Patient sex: M
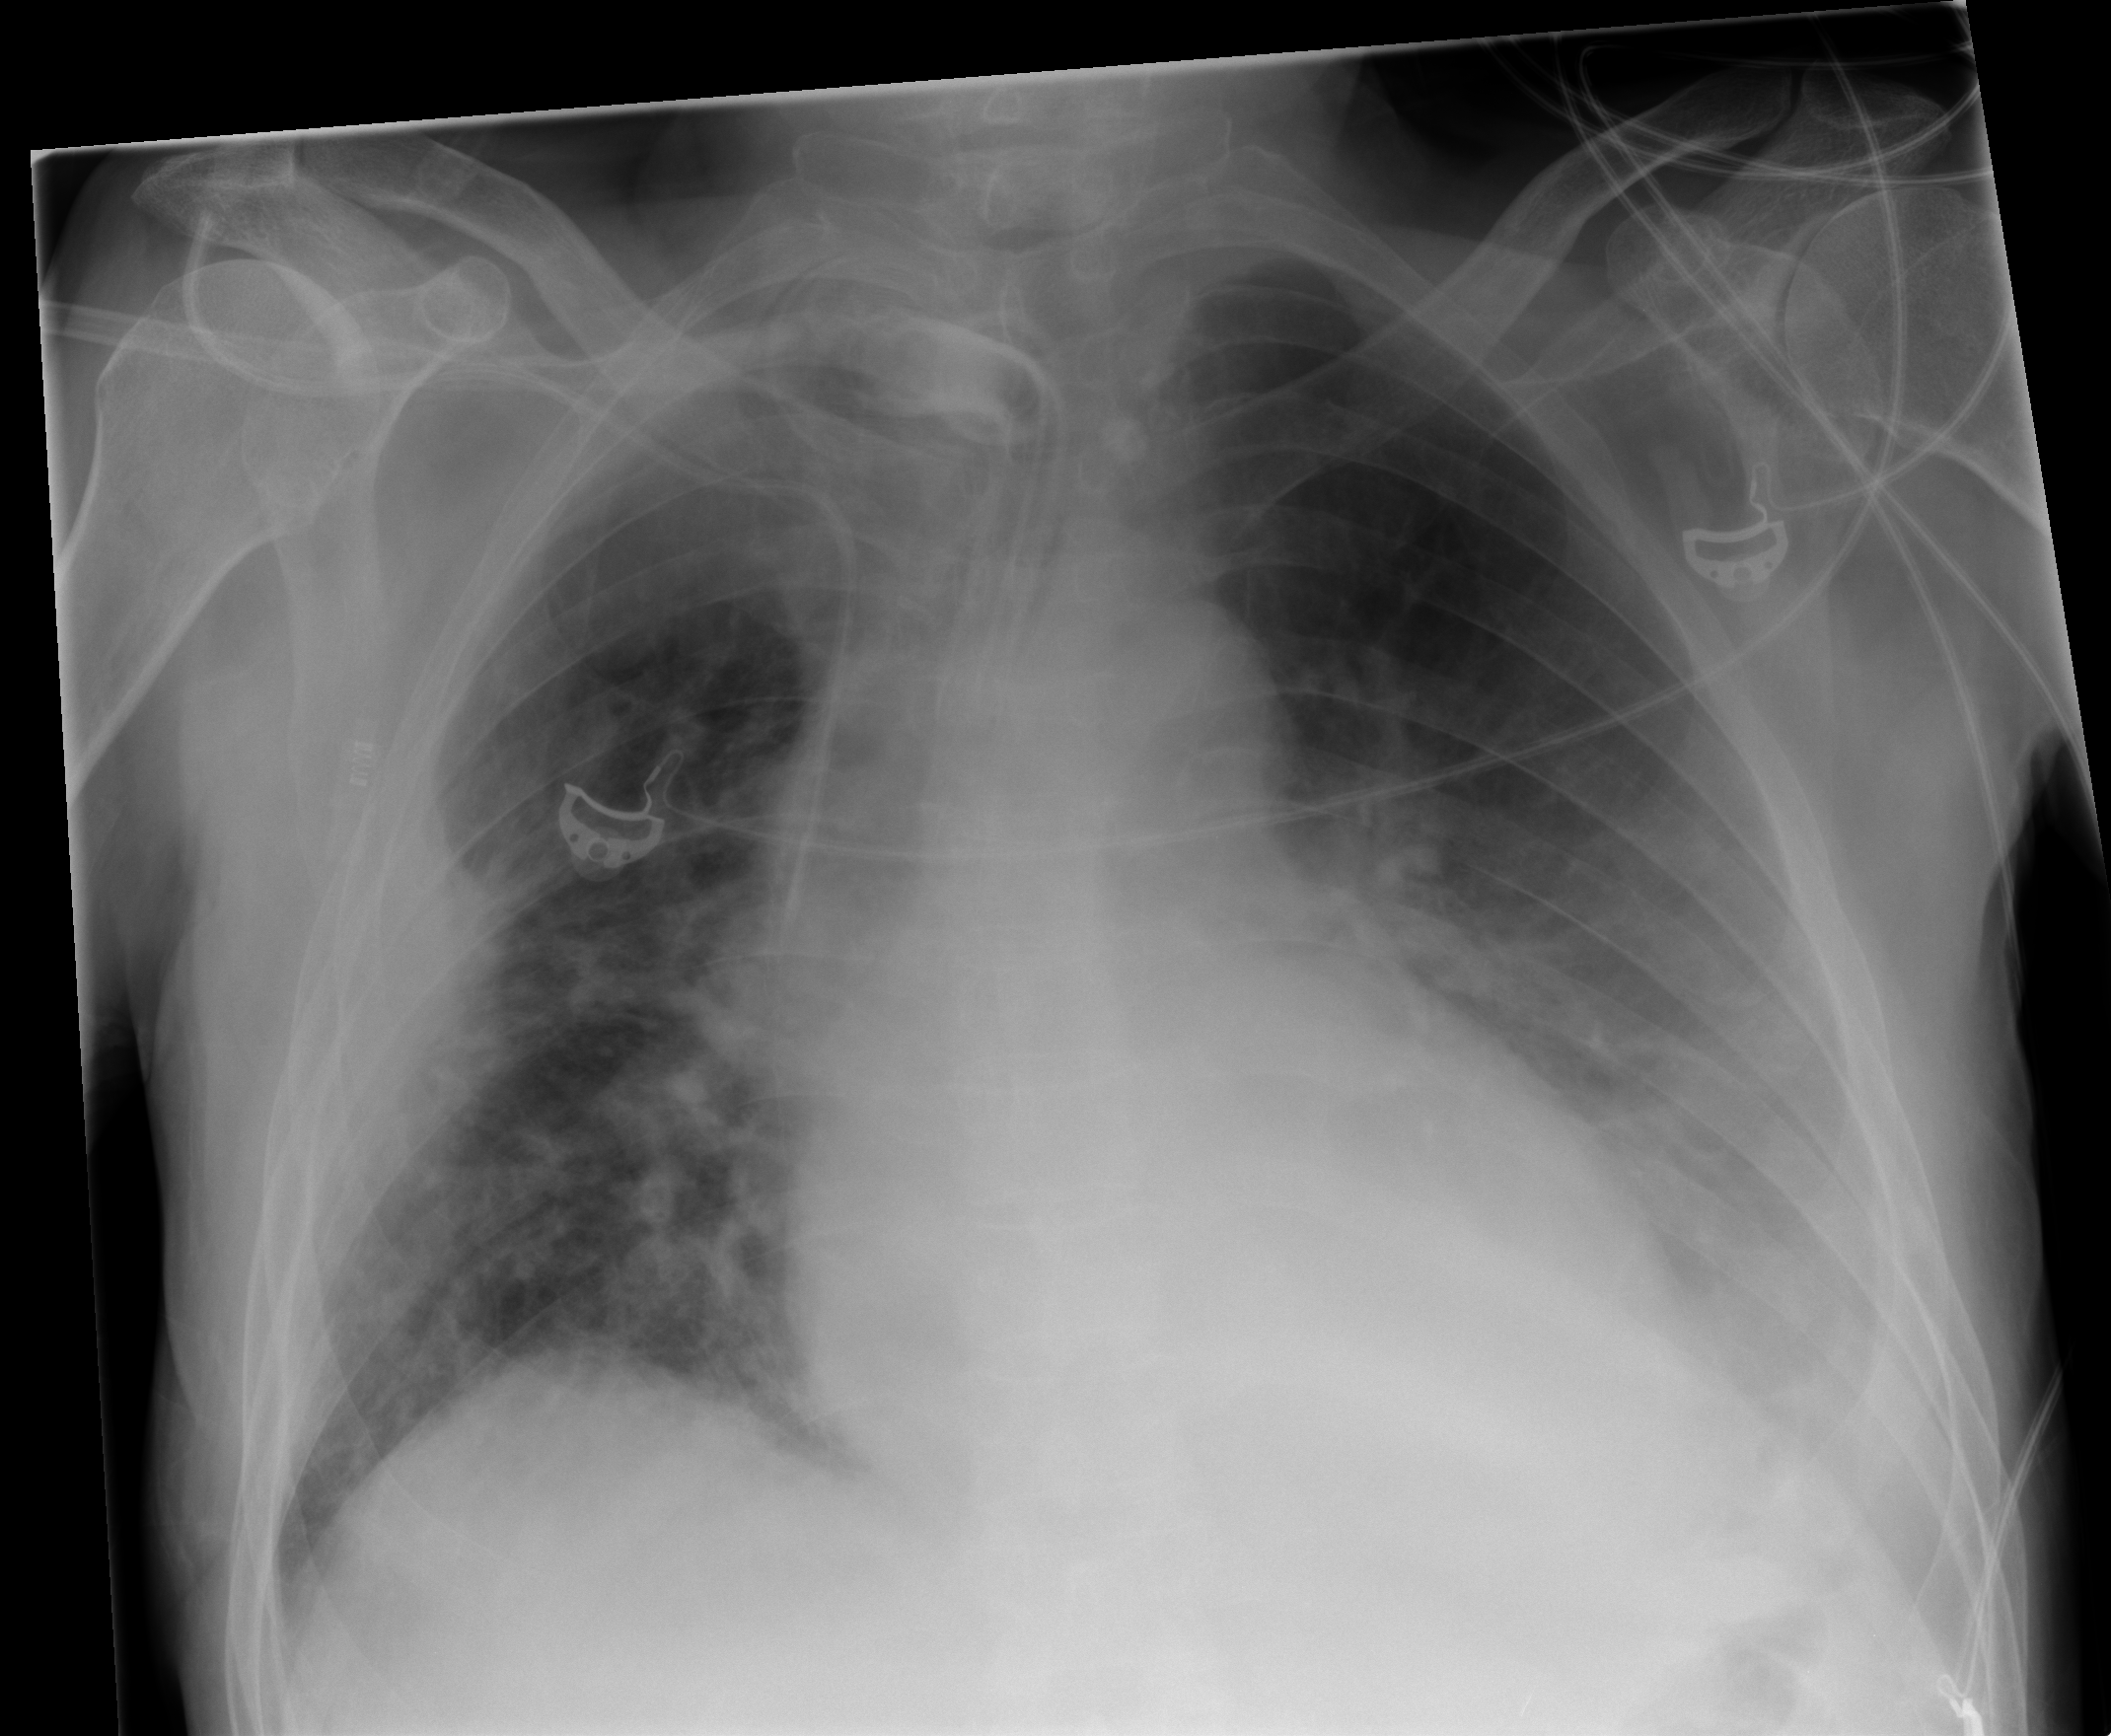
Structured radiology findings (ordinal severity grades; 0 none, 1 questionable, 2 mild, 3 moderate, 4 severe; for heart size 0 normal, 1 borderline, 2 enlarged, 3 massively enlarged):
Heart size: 2
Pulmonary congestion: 2
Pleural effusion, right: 2
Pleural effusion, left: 2
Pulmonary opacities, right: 2
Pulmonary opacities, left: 2
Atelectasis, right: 0
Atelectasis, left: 2